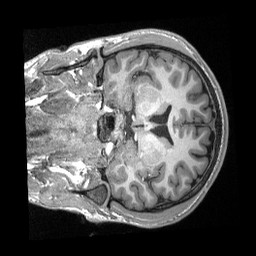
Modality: T1w
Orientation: coronal
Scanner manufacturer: siemens
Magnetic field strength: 3 T
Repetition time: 2.3 s
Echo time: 0.00308 s